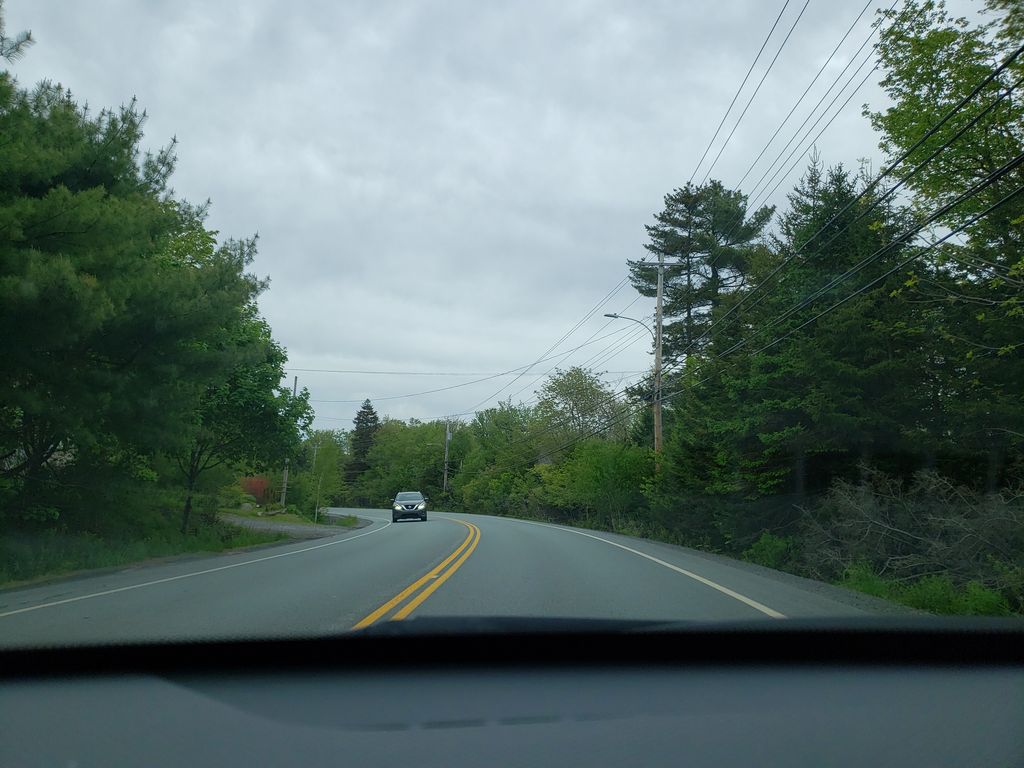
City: halifax